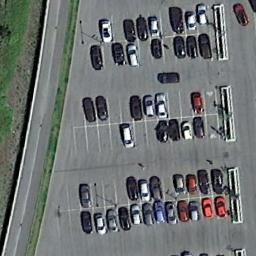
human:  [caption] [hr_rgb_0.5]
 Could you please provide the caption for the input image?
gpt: There are many different colored cars in the parking lot .

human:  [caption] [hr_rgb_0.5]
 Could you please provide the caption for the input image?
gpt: Seven rows of cars were parked in the parking lot .

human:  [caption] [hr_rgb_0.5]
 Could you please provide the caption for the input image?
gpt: The parking lot has some neatly arranged cars of different colors .

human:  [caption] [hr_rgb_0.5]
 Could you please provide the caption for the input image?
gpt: There are some cars on the parking lot .

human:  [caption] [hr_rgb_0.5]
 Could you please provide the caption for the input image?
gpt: There are some cars on the parking lot .